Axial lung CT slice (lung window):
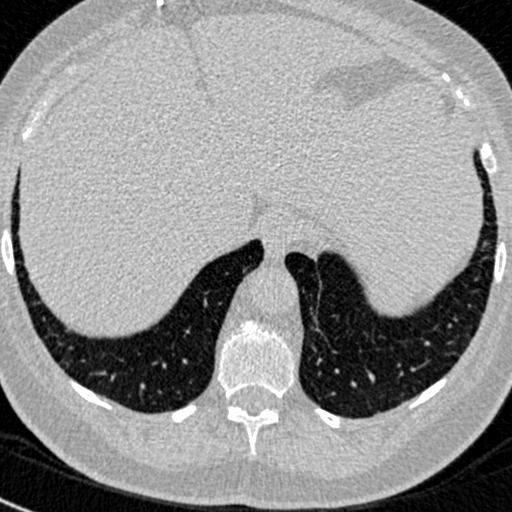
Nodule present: no